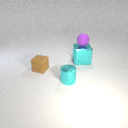
large cyan metal cube to the right of small brown rubber cube